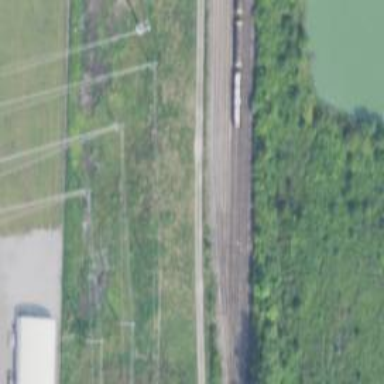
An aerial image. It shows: Railway siding with rails.